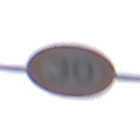
Verkehrszeichen: Geschwindigkeit30
Umgebung: Outdoor, Urban
Tageszeit: MorningAfternoon
Wetter: Overcast
Licht: Natural
Jahreszeit: NotSpecified
Kontrast: LowContrast